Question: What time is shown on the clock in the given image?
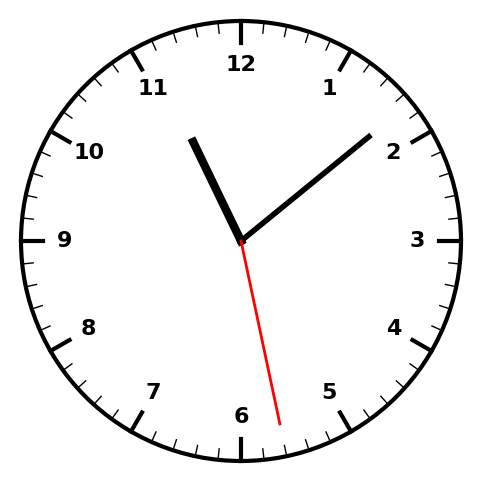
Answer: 11:08:28